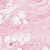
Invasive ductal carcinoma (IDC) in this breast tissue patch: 0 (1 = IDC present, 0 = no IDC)